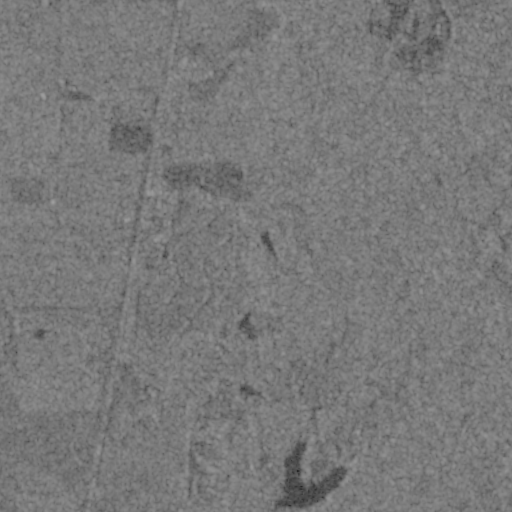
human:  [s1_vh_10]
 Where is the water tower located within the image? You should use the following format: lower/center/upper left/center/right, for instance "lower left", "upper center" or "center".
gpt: The water tower is located in the upper right of the image.
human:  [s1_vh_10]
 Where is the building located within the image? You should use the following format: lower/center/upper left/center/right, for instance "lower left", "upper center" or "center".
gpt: The building is located in the upper of the image.
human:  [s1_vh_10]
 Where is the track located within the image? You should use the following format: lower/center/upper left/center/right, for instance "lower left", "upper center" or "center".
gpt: There is no track in the image.

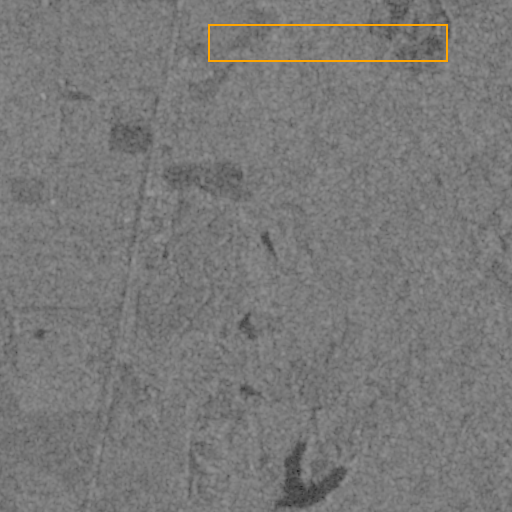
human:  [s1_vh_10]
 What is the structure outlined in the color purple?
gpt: There is no purple outline.
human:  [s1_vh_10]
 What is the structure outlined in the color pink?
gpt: There is no structure outlined in pink.